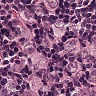
Metastatic tissue present: yes